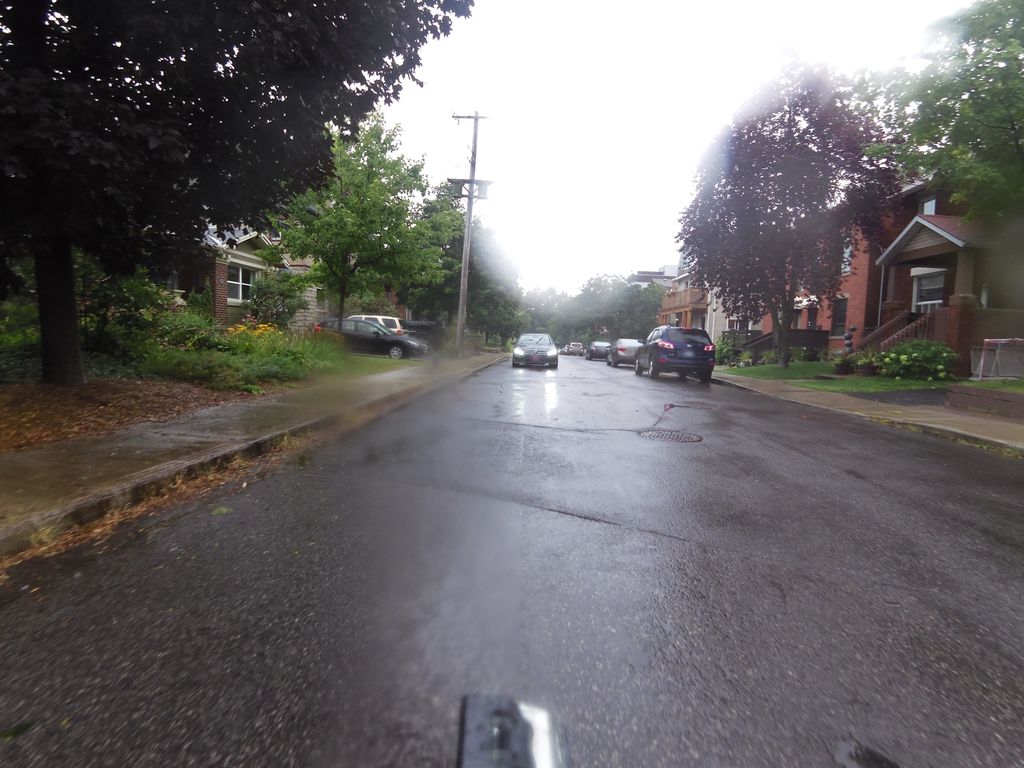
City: ottawa-gatineau